Question: I would like a chart that autoscales the x axis according to the data size and shows only specific numbers, and for the rest of data points only show the tick lines without numbers. Something like this:

In this example the length of the data is between 75 and 155, so it shows the numbers multiple of 20. Then for each interval there are 5 equally spaced tick lines.
Until now I've been able to edit the ticks with the cleanAxis function suggested here: <URL>. I did something like this for scaling the axis:
'''
if (data.length < 10) {
cleanAxis(myAxis, 2);
}
if (data.length >= 10 && data.length < 75) {
cleanAxis(myAxis, 10);
}
if (data.length >= 75 && data.length < 155) {
cleanAxis(myAxis, 20);
}
if (data.length >= 155) {
cleanAxis(myAxis, 50);
}
'''
This shows the number the way I want but also erased the ticks lines. Is it possible to do what I want in dimple.js?
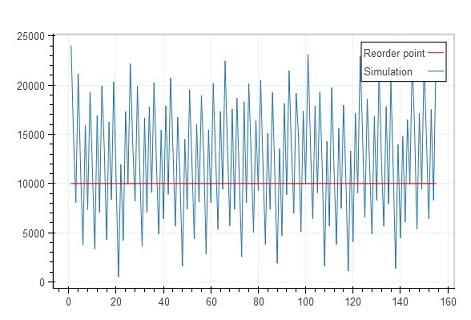
Answer: For reference, here's the cleanTicks function, courtesy of @JohnKiernander.
'''
// Pass in an axis object and an interval.
var cleanAxis = function (axis, oneInEvery) {
// This should have been called after draw, otherwise do nothing
if (axis.shapes.length > 0) {
// Leave the first label
var del = 0;
// If there is an interval set
if (oneInEvery > 1) {
// Operate on all the axis text
axis.shapes.selectAll("text").each(function (d) {
// Remove all but the nth label
if (del % oneInEvery !== 0) {
this.remove();
// Find the corresponding tick line and remove
axis.shapes.selectAll("line").each(function (d2) {
if (d === d2) {
this.remove();
}
});
}
del += 1;
});
}
}
};
'''
The portion that removes the lines is here:
'''
// Find the corresponding tick line and remove
axis.shapes.selectAll("line").each(function (d2) {
if (d === d2) {
this.remove();
}
});
'''
so if you wanted that to be removed less frequently, you can just do another modulo check:
'''
var cleanAxis = function (axis, labelEvery, tickEvery) {
// This should have been called after draw, otherwise do nothing
if (axis.shapes.length > 0) {
// If there is an interval set
if (labelEvery > 1) {
// Operate on all the axis text
axis.shapes.selectAll("text").each(function (d, i) {
// Remove all but the nth label
if (i % labelEvery !== 0) {
this.remove();
}
if (i % tickEvery !== 0) {
// Find the corresponding tick line and remove
axis.shapes.selectAll("line").each(function (d2) {
if (d === d2) {
this.remove();
}
});
}
});
}
}
};
'''